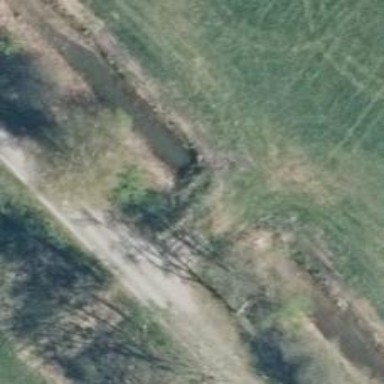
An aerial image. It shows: Culvert tunnel.